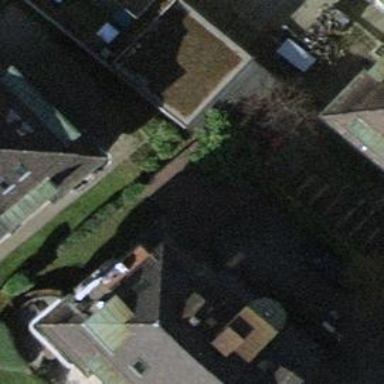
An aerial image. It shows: View of roof of building.